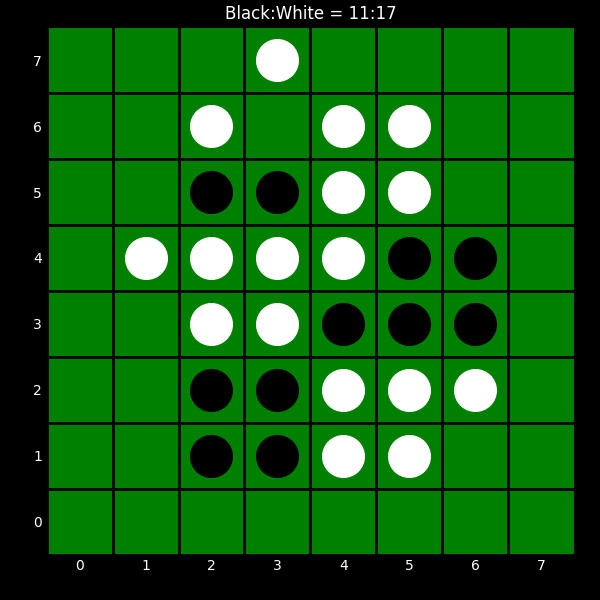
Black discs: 11
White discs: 17